Question: Does anyone know how to detect when the user changes the current input source in OSX?

I can call 'TISCopyCurrentKeyboardInputSource()' to find out which input source ID is being used like this:
'''
TISInputSourceRef isource = TISCopyCurrentKeyboardInputSource();
if ( isource == NULL )
{
cerr << "Couldn't get the current input source
.";
return -1;
}
CFStringRef id = (CFStringRef)TISGetInputSourceProperty(
isource,
kTISPropertyInputSourceID);
CFRelease(isource);
'''
If my input source is "German", then id ends up being "com.apple.keylayout.German", which is mostly what I want. Except:
1. The results of TISCopyCurrentKeyboardInputSource() doesn't change once my process starts? In particular, I can call TISCopyCurrentKeyboardInputSource() in a loop and switch my input source, but TISCopyCurrentKeyboardInputSource() keeps returning the input source that my process started with.
2. I'd really like to be notified when the input source changes. Is there any way of doing this? To get a notification or an event of some kind telling me that the input source has been changed?
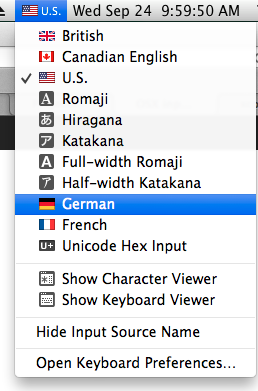
Answer: You can observe the 'NSTextInputContextKeyboardSelectionDidChangeNotification' notification posted by 'NSTextInputContext' to the default Cocoa notification center. Alternatively, you can observe the 'kTISNotifySelectedKeyboardInputSourceChanged' notification delivered via the Core Foundation distributed notification center.
However, any such change starts in a system process external to your app. The system then notifies the frameworks in each app process. The frameworks can only receive such notifications when it is allowed to run its event loop. Likewise, if you're observing the distributed notification yourself, that can only happen when the event loop (or at least the main thread's run loop) is allowed to run.
So, that explains why running a loop which repeatedly checks the result of 'TISCopyCurrentKeyboardInputSource()' doesn't work. You're not allowing the frameworks to monitor the channel over which it would be informed of the change. If, rather than a loop, you were to use a repeating timer with a low enough frequency that other stuff has a chance to run, and you returned control to the app's event loop, you would see the result of 'TISCopyCurrentKeyboardInputSource()' changing.